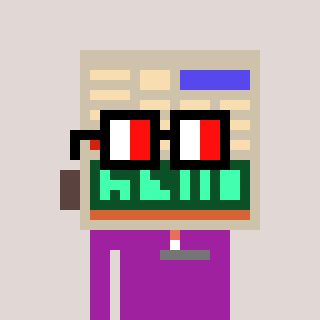
a pixel art character with square glasses with black frames and red eyes, a calculator-shaped head and a magenta-colored body on a warm background